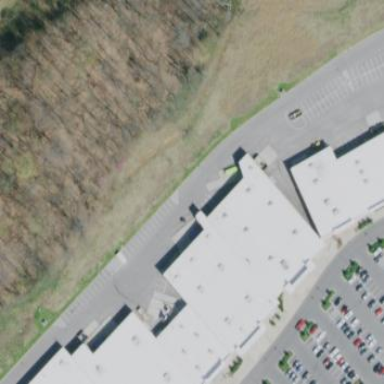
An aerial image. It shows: Commercial building.